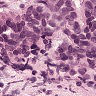
Metastatic tissue present: yes